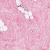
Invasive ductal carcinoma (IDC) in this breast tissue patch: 0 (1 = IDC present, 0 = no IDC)